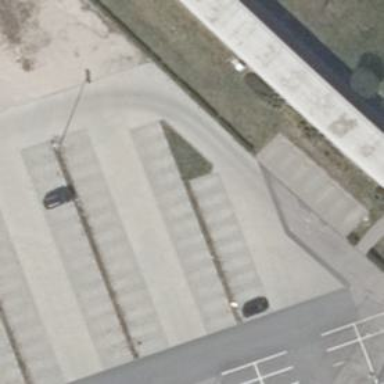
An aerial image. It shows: Asphalt parking aisle off service road.